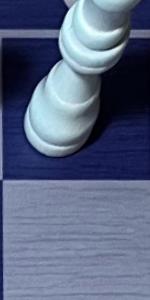
Label: Empty